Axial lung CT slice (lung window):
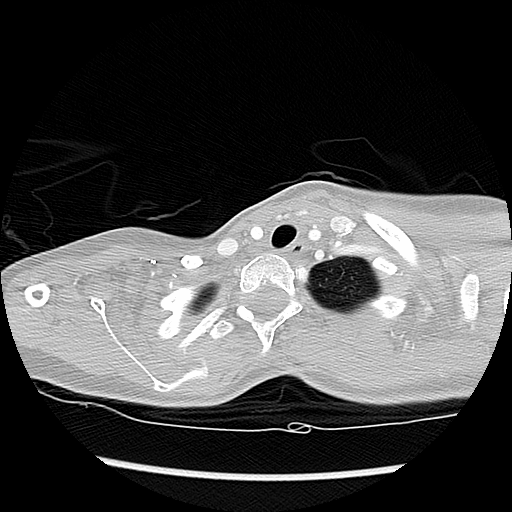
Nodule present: no